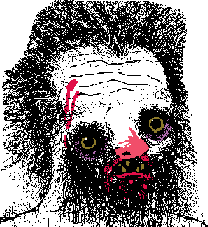
Label: 5_Doomer